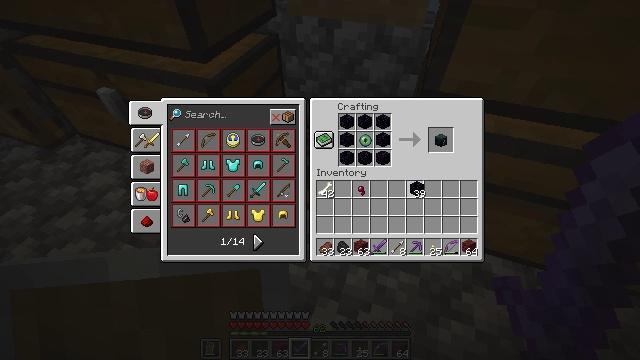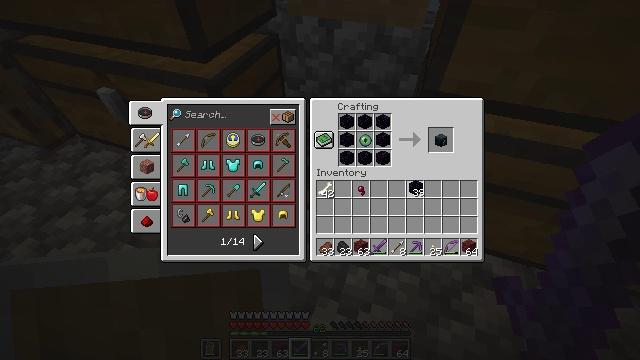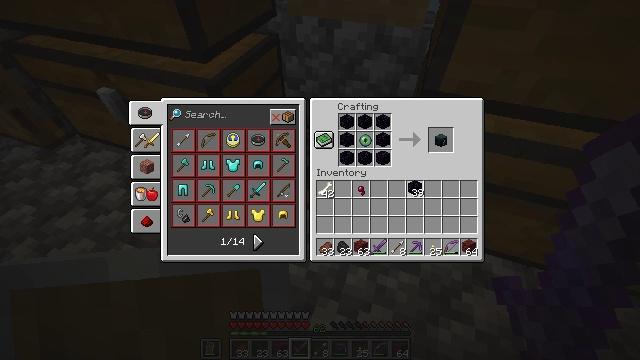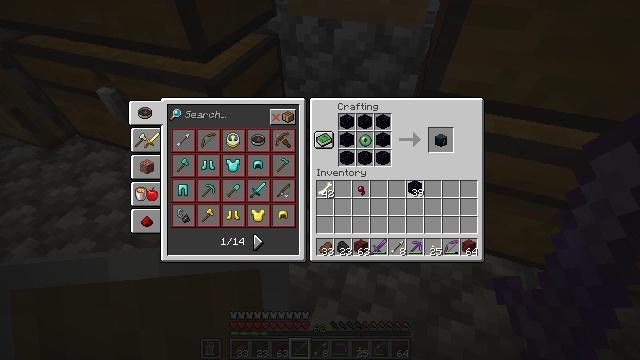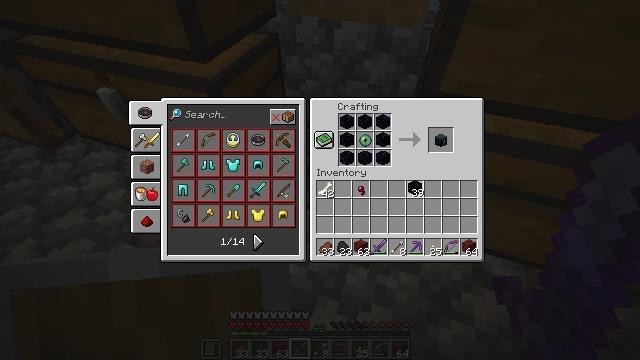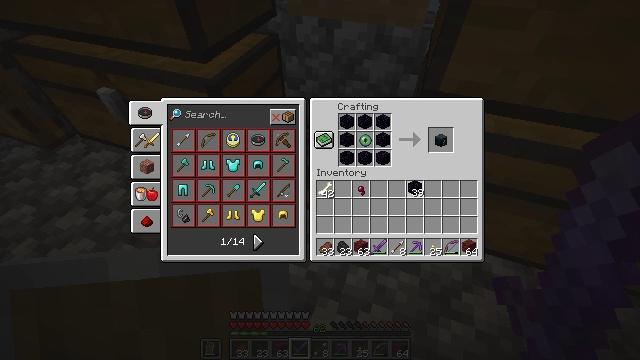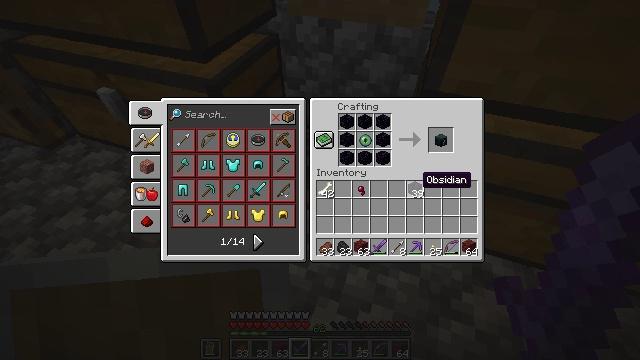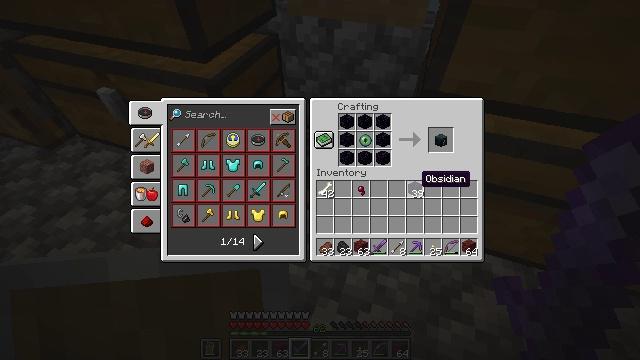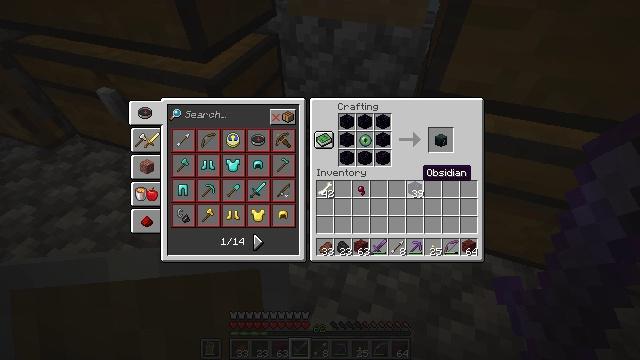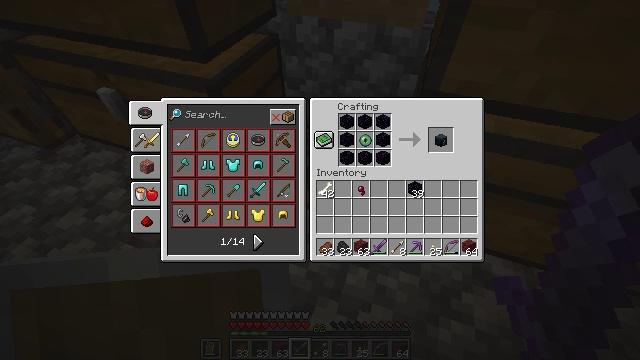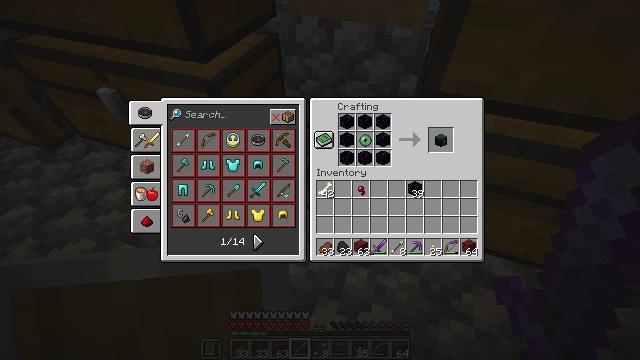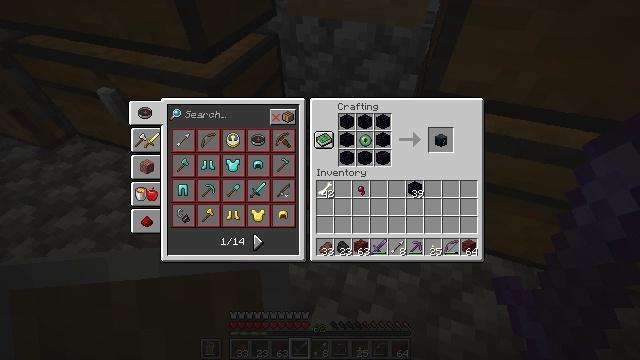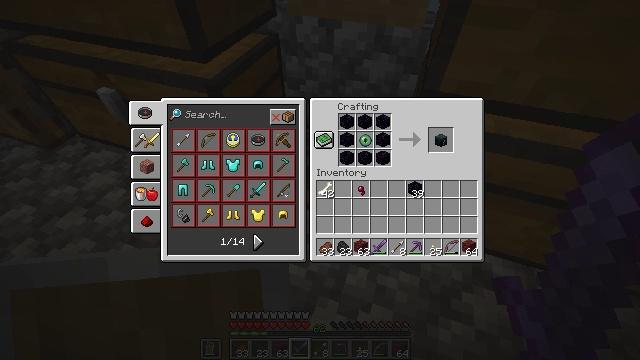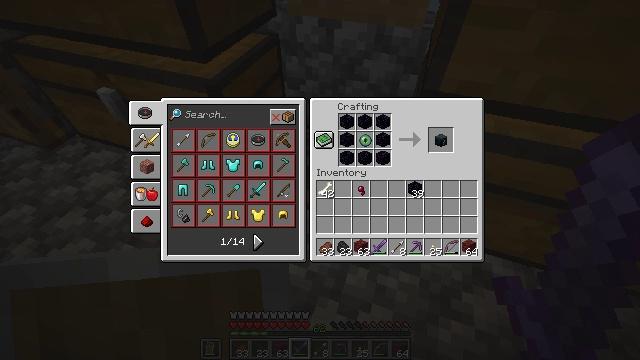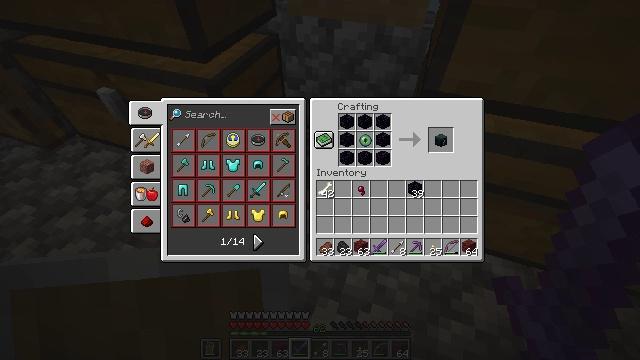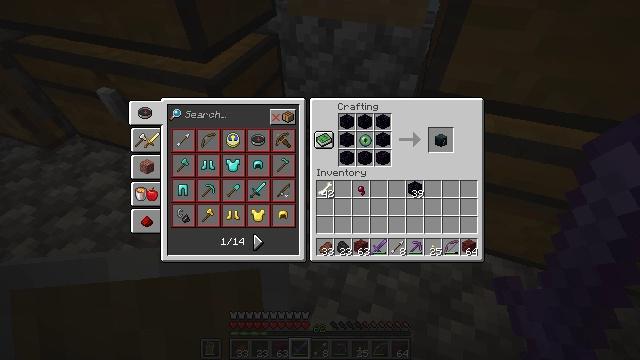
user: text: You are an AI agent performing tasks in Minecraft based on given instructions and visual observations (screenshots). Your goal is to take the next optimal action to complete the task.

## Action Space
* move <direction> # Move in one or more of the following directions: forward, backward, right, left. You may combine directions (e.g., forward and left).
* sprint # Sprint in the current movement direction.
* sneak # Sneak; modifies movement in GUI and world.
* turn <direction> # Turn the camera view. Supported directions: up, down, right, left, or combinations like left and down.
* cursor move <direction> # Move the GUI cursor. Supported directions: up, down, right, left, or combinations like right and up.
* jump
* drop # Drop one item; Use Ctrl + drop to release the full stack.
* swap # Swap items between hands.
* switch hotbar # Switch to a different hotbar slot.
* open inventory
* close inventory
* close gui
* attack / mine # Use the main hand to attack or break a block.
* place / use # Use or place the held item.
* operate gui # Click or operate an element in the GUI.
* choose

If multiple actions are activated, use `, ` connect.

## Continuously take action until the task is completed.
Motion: motion action
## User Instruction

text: Make an ender chest with obsidian and an eye of ender.
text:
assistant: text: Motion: no_op
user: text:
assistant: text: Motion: no_op
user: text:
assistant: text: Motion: attack / mine
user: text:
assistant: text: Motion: attack / mine
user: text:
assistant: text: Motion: attack / mine
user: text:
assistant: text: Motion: no_op
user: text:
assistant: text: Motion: no_op
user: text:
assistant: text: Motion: no_op
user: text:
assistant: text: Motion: turn up
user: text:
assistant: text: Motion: turn up
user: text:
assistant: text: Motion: no_op
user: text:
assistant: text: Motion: sneak
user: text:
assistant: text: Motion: sneak
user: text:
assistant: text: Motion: sneak
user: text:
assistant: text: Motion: sneak
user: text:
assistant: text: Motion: sneak, turn up
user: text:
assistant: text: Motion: sneak
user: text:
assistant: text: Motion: sneak
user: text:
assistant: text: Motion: sneak
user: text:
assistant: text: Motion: sneak, use / place
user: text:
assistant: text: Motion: sneak, use / place
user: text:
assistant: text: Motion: sneak, use / place
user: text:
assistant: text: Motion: sneak
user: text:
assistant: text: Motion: sneak
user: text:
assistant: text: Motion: sneak